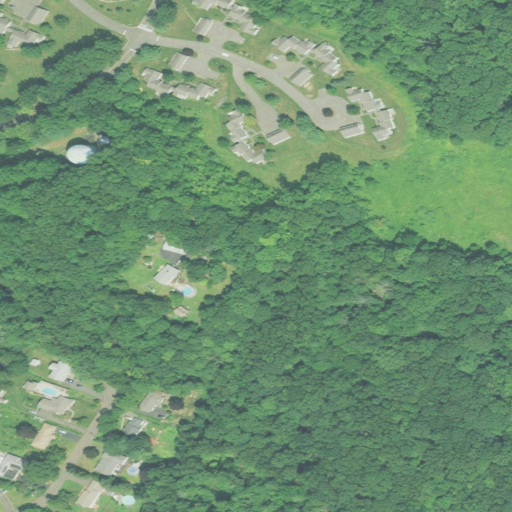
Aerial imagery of mountain in Connecticut named Mount Tom containing deciduous forest, open development, low intensity development, medium intensity development, pasture, and mixed forest